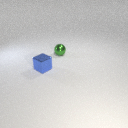
small blue metal cube to the left of small green metal sphere